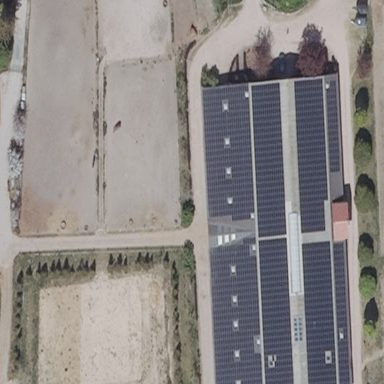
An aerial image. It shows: Building featuring small installation solar photovoltaic panel for electricity generation.